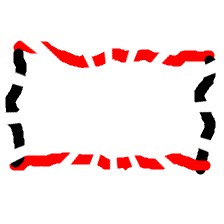
Shape: rectangle